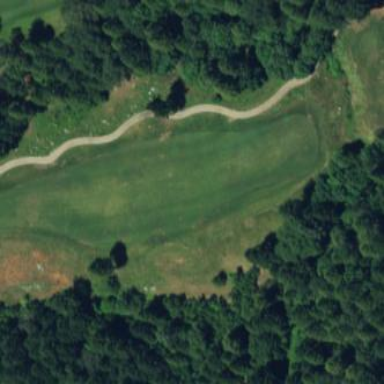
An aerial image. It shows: Scenic golf fairway.